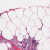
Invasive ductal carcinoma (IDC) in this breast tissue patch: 1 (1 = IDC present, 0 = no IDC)